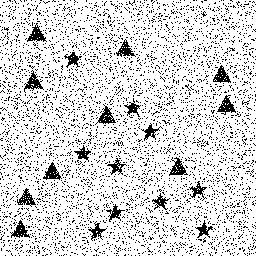
Squares: 0
Triangles: 10
Stars: 10
Total shapes: 20